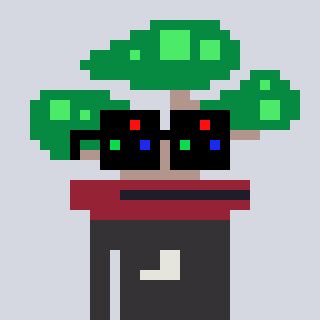
a pixel art character with square black sunglasses, a bonsai-shaped head and a grayscale-colored body on a cool background